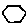
Label: hexagon